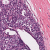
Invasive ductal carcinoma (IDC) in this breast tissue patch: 0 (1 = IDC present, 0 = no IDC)